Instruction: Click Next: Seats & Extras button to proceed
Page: traveler
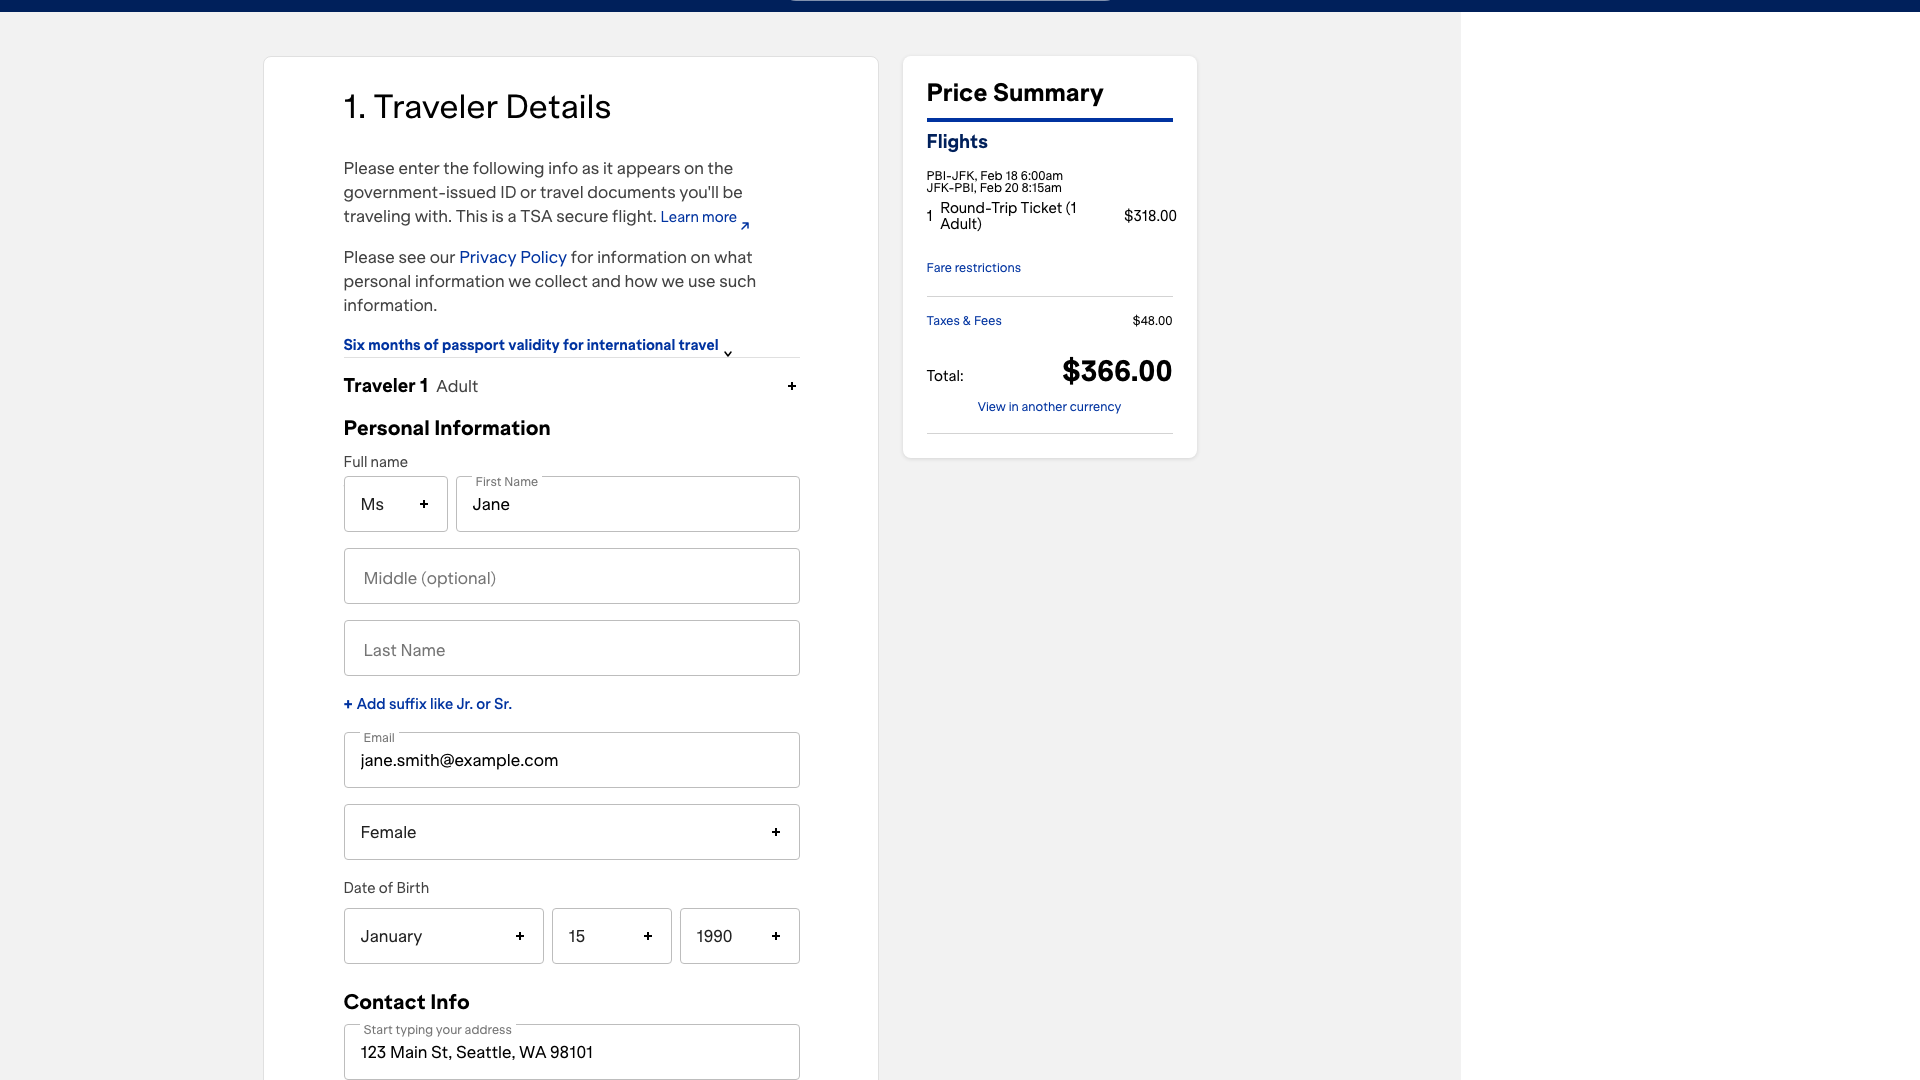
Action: click